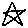
Label: star